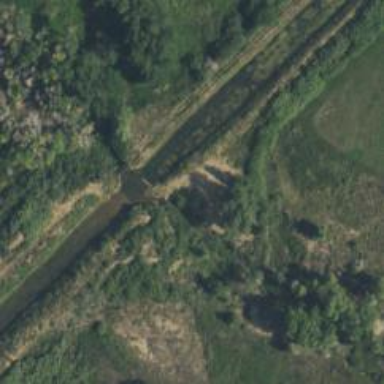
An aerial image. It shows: Connector waterway.